Interaction volume radius: 10 \u00c5
Interaction volume height: 25 \u00c5
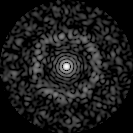
Disorder parameter: 0.8299